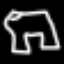
Label: pants